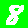
Digit: 8